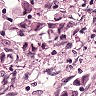
Metastatic tissue present: yes